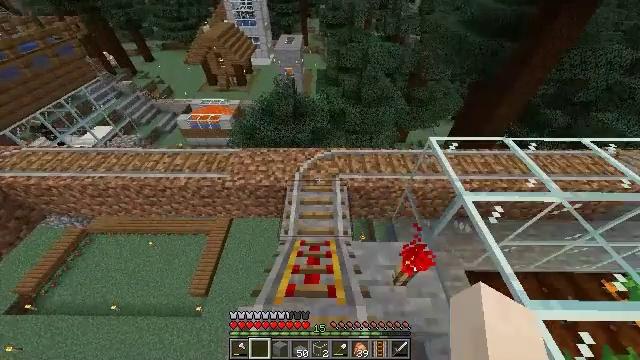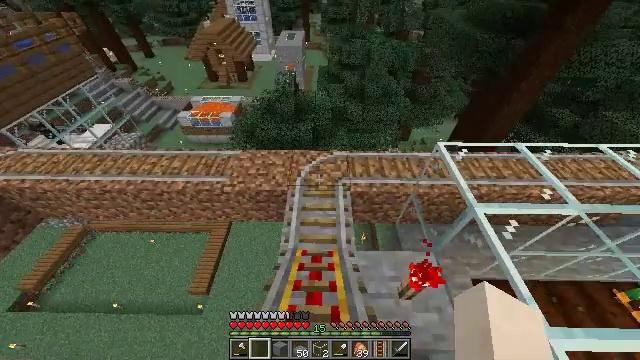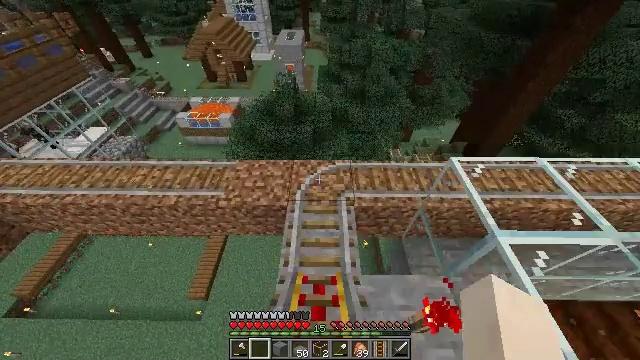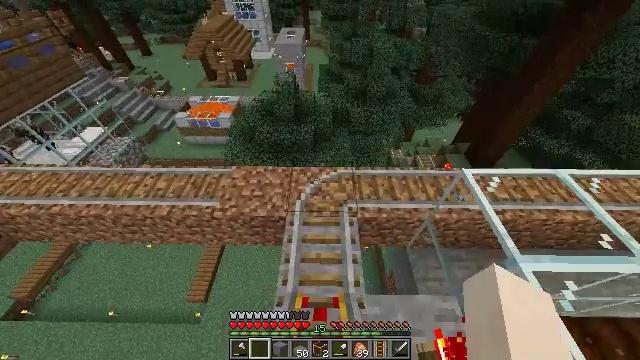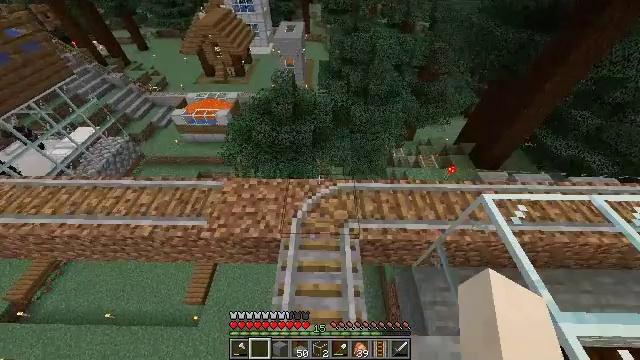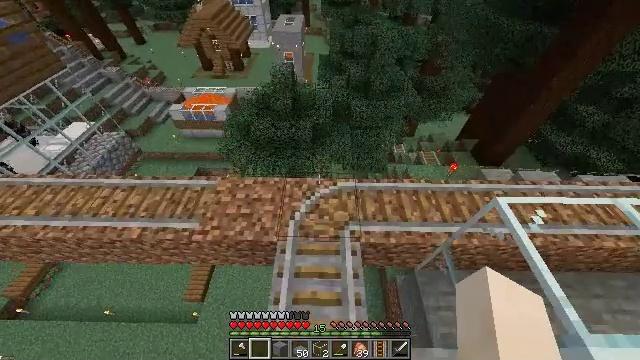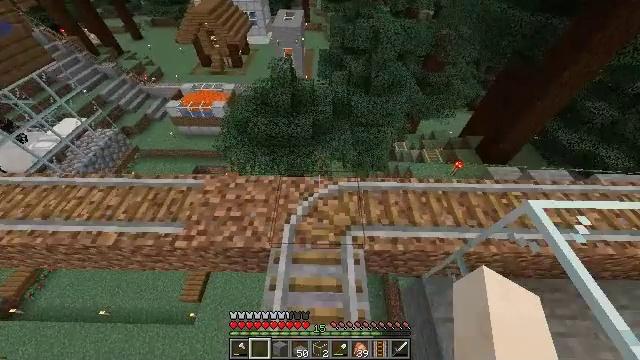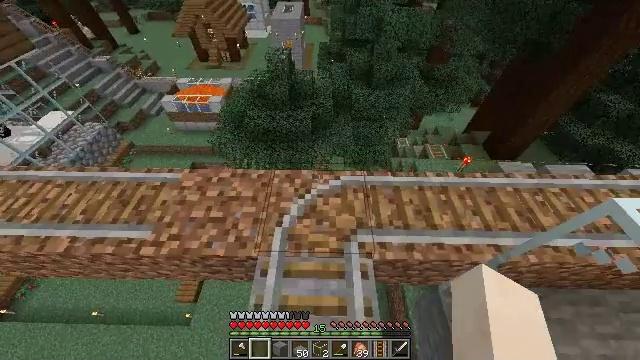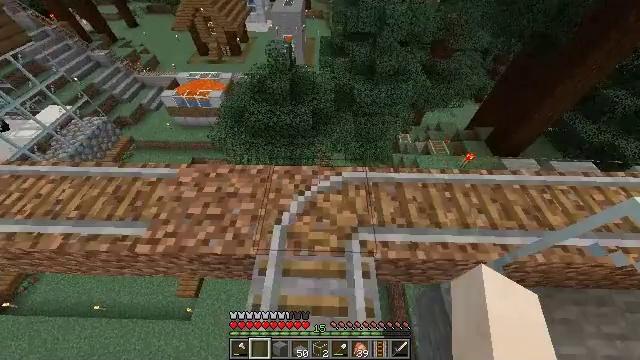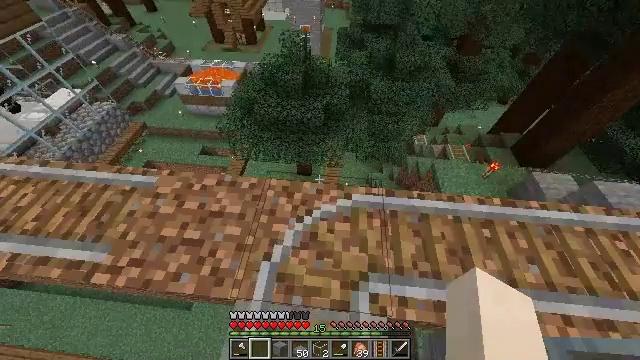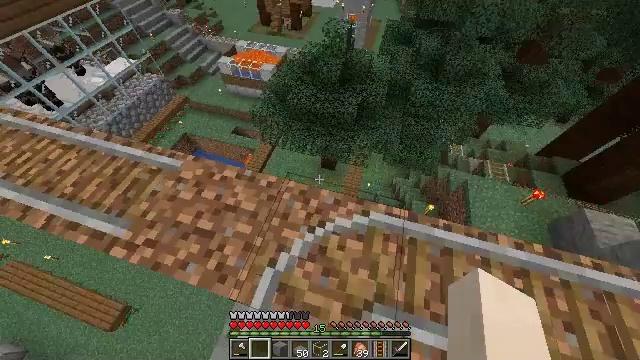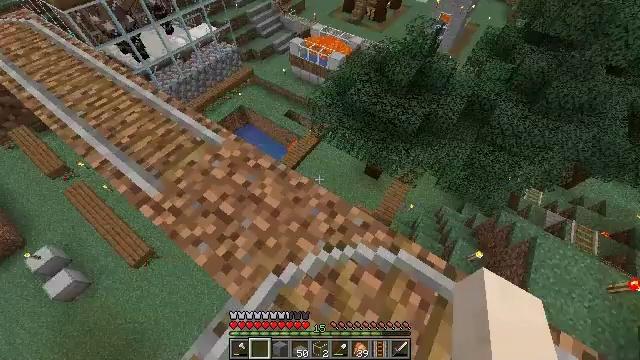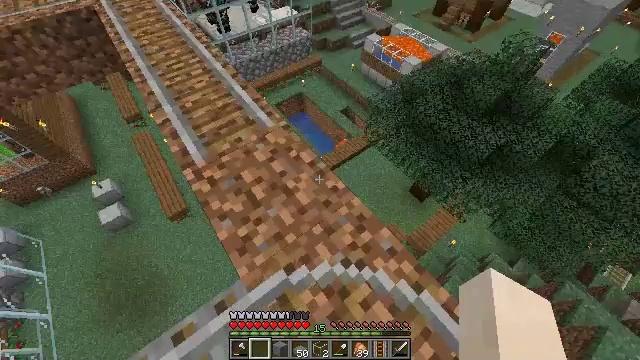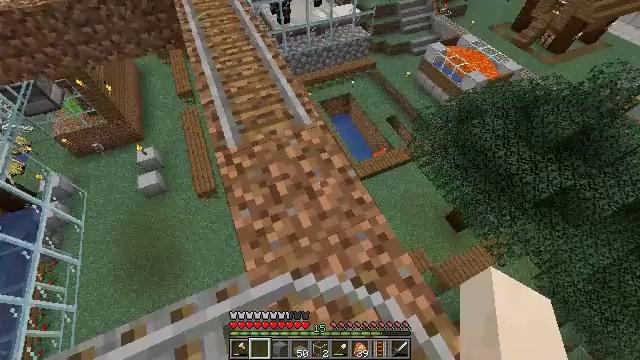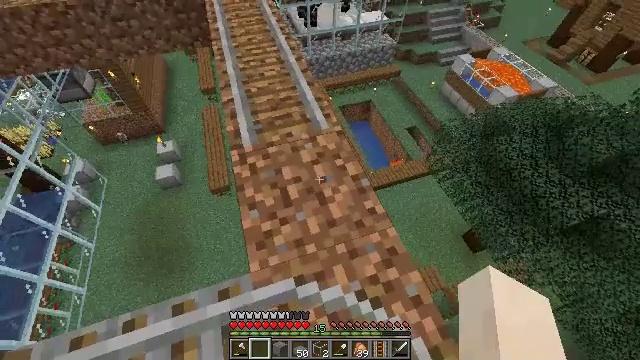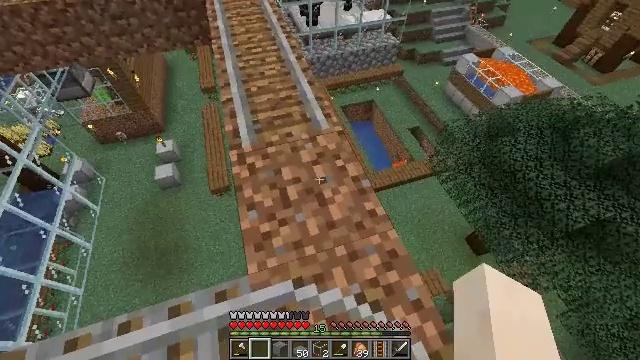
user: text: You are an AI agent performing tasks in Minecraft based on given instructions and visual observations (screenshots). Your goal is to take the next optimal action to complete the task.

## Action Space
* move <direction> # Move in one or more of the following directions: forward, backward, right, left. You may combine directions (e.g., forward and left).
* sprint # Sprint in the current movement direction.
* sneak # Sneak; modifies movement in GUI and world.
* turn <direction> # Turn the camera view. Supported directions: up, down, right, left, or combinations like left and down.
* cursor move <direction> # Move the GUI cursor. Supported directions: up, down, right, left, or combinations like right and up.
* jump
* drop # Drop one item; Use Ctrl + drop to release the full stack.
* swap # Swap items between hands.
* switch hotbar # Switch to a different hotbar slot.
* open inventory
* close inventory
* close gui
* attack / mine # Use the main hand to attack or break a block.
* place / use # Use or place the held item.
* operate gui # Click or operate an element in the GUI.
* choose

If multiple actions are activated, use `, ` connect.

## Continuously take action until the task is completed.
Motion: motion action
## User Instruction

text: Collect rails for building a railway.
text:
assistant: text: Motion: move forward
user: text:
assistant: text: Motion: move forward
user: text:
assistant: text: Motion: move forward
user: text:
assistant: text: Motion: move forward
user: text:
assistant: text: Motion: move forward, turn down
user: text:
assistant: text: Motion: move forward
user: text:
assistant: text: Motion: move forward
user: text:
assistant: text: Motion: move forward, turn down
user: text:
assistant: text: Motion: move forward, turn left and down
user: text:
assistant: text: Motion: turn left and down
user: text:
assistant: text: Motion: turn left
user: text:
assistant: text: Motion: turn left
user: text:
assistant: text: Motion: turn left
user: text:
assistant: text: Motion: turn left and up
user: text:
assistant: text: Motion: no_op
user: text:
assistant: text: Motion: no_op
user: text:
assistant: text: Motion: turn left
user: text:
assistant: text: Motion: turn left and up
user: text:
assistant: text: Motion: turn left and up
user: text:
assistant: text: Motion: turn up
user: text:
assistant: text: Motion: turn up
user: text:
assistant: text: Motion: move forward, turn left and up
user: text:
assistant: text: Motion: move forward, turn left and up
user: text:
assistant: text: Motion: move forward, turn left
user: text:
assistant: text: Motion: move forward
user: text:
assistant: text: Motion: turn left
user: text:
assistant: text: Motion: turn left
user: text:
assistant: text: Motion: turn left
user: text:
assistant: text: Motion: no_op
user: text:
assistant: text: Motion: no_op